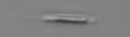
Label: Bacillariophyceae